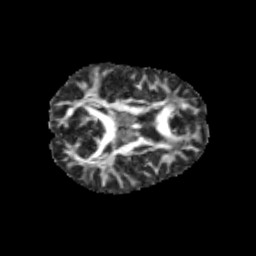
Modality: FA
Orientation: axial
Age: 12
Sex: male
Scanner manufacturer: siemens
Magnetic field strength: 3 T
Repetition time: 3.8 s
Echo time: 0.07 s